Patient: sex M, age 63
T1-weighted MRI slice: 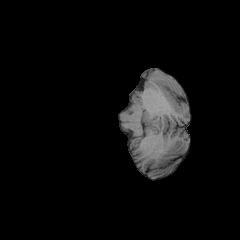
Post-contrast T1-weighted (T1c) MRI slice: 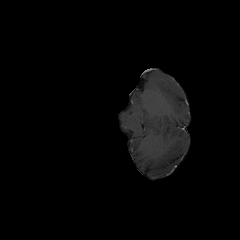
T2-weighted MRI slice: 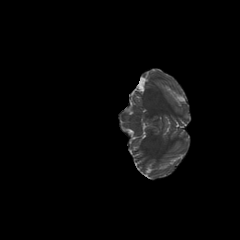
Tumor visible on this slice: no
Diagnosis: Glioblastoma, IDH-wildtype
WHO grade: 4